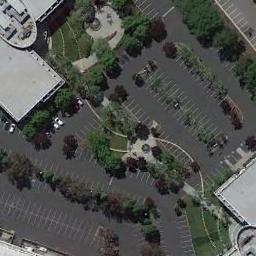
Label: parking_lot